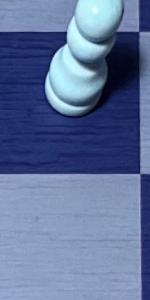
Label: Empty